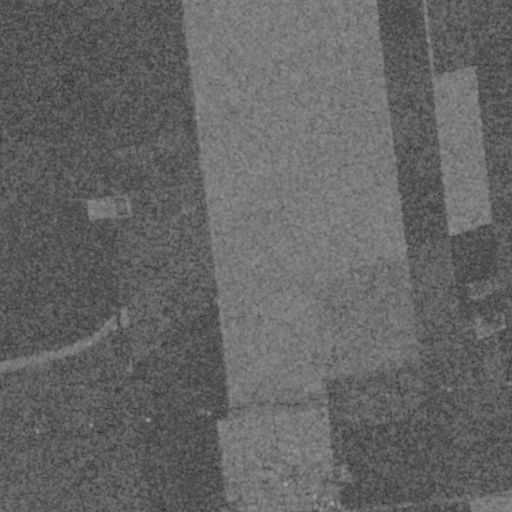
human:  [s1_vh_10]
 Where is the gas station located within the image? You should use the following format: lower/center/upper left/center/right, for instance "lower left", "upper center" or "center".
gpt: The gas station is located in the lower center of the image.
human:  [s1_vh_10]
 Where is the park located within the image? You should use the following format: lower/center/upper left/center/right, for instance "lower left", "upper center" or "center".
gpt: The park is located in the lower center of the image.
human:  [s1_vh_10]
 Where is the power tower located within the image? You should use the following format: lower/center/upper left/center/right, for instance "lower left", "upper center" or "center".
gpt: The power tower is located in the lower of the image.
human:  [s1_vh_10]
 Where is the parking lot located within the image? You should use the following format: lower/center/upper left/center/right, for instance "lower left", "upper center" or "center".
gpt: There is no parking lot in the image.

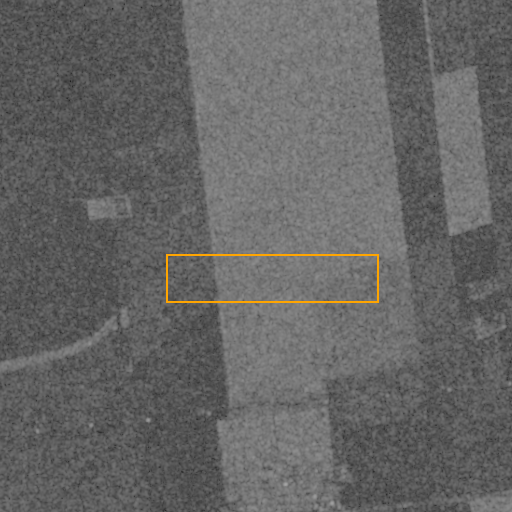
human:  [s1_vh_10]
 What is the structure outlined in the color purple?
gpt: There is no purple outline.
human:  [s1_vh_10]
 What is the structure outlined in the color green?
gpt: There is no structure outlined in green.